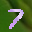
Label: 7